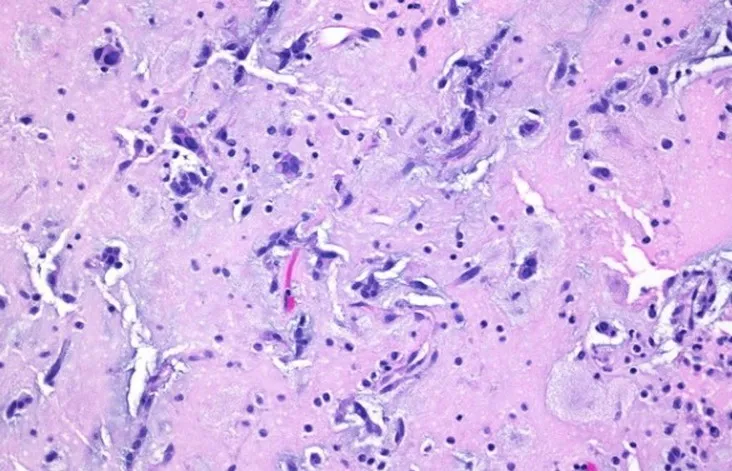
areas of stellate-shaped and fusiform cells on a myxoid background.
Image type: pathology (h&e)